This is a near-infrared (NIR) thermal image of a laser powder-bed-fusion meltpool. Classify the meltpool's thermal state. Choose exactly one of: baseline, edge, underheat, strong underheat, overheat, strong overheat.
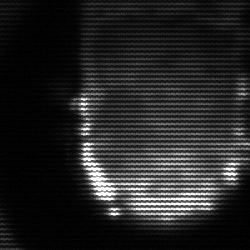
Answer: baseline